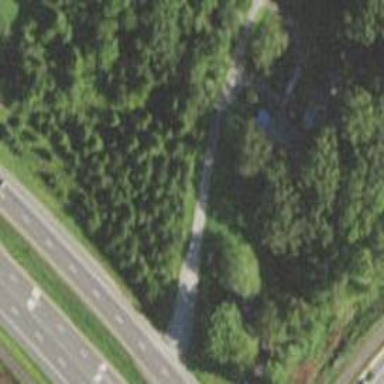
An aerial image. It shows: Driveway leading to service road.